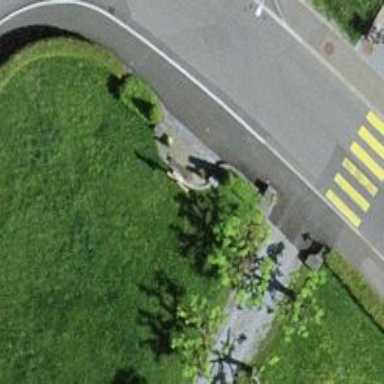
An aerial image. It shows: Wayside cross with historic significance.